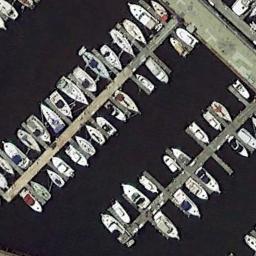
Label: harbor